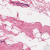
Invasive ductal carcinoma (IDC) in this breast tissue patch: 0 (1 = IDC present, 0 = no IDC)